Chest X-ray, AP view. Patient: 44 years old, sex M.
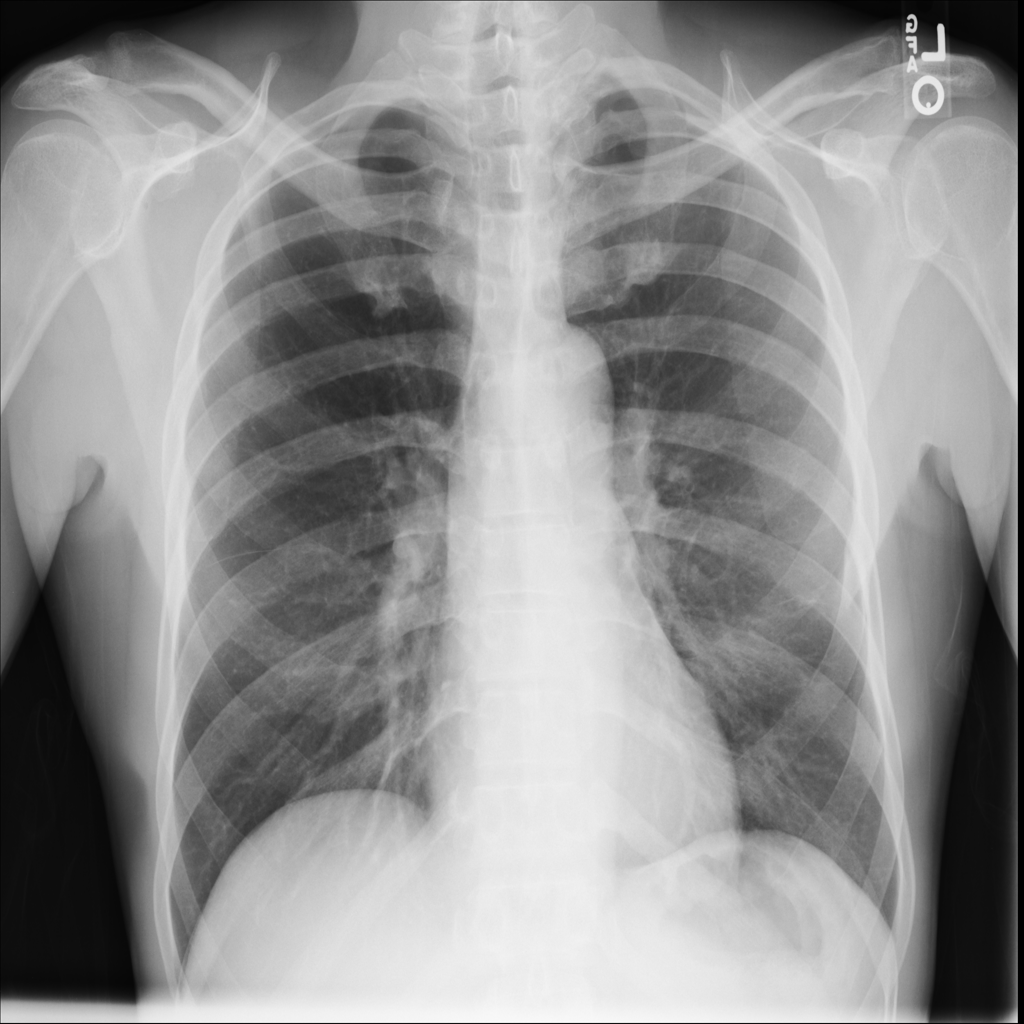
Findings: No Finding